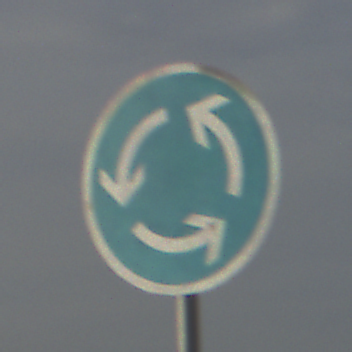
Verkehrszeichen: Kreisverkehr
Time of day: MorningAfternoon
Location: Outdoor (Suburban)
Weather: PartlyCloudy
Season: NotSpecified
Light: Natural